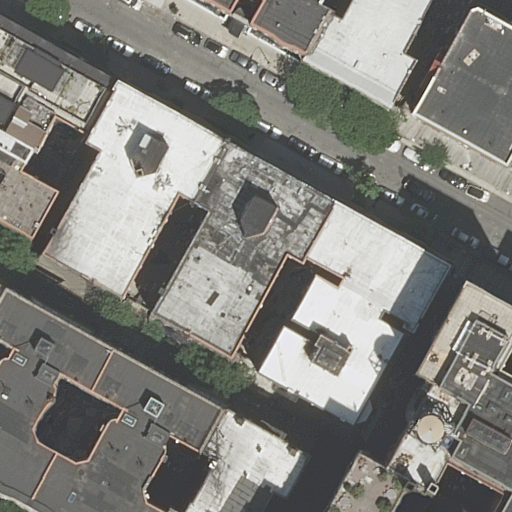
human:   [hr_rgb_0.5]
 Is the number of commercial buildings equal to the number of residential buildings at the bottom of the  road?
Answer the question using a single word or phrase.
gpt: no

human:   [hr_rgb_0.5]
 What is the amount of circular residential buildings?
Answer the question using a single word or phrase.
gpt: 0

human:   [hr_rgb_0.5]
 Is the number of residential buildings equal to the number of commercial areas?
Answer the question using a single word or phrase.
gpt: no

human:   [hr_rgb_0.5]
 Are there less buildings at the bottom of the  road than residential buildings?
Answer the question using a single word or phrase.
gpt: yes

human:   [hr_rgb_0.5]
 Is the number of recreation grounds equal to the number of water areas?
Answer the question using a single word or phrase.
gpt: yes

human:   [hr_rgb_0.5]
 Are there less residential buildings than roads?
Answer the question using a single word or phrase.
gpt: no

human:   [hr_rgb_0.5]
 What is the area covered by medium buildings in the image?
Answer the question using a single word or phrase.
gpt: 1024m2

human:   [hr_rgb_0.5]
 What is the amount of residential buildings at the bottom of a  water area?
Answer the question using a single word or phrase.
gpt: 0

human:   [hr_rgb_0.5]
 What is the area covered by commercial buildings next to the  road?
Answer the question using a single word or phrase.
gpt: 0m2

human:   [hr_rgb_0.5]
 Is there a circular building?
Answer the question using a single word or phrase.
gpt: no

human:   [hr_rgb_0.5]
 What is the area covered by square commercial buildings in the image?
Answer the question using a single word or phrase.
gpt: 0m2

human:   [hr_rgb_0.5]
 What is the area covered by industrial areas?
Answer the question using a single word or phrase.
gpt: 0m2

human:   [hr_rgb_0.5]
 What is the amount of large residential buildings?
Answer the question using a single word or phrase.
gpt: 8

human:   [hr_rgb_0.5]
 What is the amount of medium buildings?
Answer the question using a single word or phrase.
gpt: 3

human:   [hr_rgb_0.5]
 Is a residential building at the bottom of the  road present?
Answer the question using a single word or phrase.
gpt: yes

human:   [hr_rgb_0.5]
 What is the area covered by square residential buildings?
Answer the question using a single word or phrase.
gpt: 0m2

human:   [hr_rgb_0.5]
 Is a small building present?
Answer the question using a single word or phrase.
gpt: yes

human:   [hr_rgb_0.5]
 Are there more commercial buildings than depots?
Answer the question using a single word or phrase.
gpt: no

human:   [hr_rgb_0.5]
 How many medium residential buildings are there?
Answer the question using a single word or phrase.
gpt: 3

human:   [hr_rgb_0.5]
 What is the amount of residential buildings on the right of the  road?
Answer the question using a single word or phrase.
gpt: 4

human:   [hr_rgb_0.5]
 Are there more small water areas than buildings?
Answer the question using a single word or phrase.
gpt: no

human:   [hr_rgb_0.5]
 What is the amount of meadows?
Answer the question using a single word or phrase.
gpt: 0

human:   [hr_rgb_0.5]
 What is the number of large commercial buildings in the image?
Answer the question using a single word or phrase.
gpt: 0

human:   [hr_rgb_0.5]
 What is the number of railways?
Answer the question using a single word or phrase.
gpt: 0

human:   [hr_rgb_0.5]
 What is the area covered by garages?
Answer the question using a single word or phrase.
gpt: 0m2

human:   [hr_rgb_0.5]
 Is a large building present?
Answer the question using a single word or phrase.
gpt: yes

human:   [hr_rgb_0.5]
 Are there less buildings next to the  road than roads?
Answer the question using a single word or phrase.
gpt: no

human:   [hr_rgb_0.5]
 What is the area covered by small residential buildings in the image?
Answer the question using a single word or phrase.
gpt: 42m2

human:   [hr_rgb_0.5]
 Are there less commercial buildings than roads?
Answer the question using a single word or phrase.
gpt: yes

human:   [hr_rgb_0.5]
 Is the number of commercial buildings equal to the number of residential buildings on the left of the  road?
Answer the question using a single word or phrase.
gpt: no

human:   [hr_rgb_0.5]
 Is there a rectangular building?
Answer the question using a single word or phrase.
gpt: yes

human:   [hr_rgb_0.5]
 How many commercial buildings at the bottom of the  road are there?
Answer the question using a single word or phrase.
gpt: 0

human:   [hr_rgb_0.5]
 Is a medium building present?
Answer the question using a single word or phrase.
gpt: yes

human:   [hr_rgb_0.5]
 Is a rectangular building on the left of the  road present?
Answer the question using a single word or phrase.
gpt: yes

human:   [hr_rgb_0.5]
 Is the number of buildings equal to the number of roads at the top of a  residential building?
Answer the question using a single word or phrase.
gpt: no

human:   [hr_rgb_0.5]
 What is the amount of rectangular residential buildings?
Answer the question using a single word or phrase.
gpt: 3